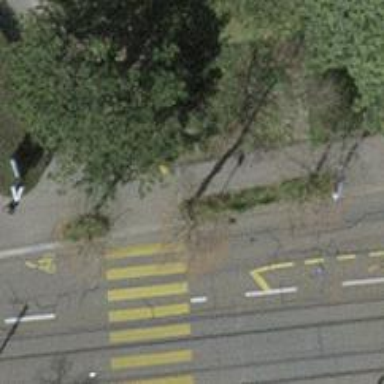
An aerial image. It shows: Kerb serving as barrier.